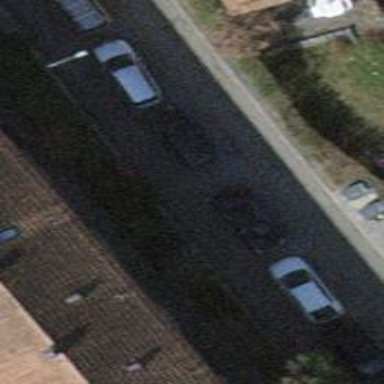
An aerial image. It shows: Parking lane designated for parking.